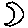
Label: moon